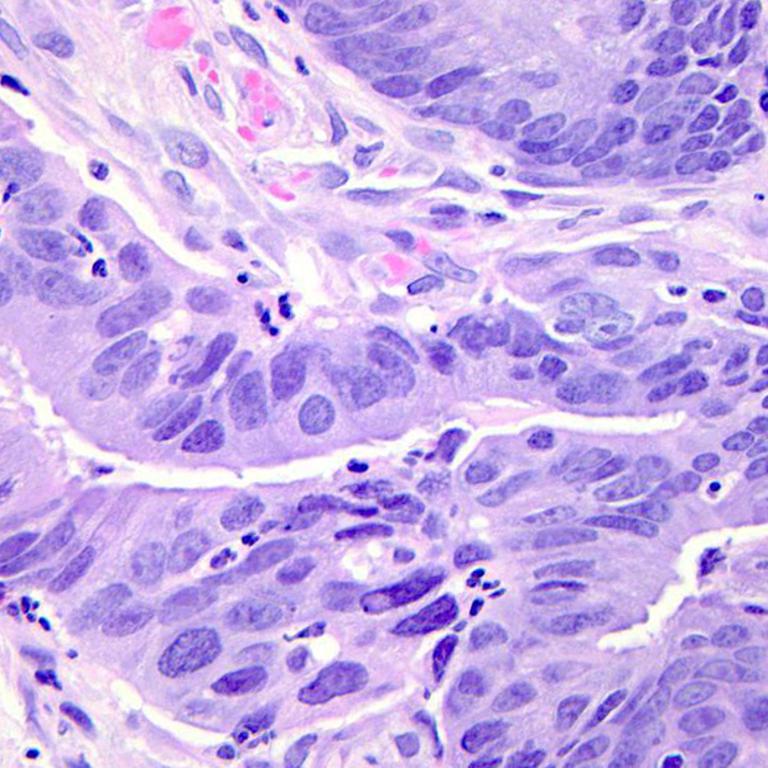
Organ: colon
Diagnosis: adenocarcinomas